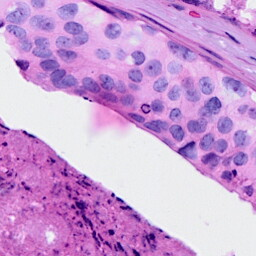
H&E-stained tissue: Breast